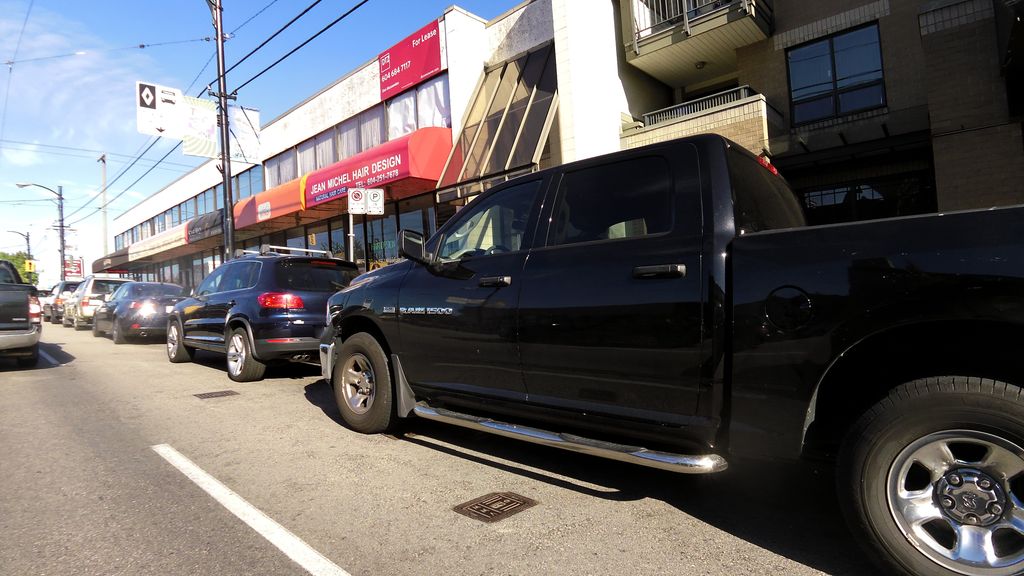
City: vancouver